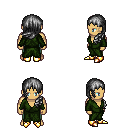
a pixel art fantasy rpg character, male body template, human, tanned skin, green robe, teal pants, gray left-swept hairstyle, gold boots, four views (front, back, left, right), 2x2 character sprite sheet, small pixel art, hard edges, no anti-aliasing